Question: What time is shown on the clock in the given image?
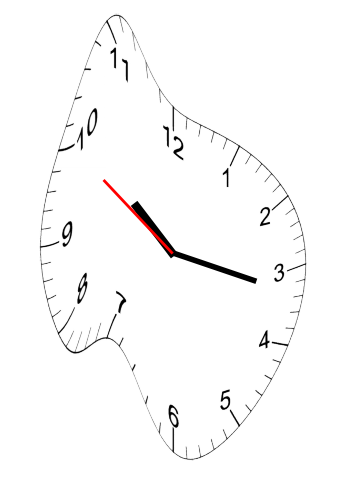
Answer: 10:16:50